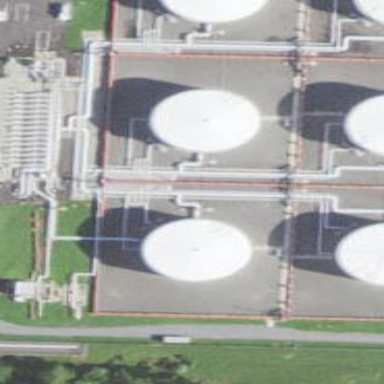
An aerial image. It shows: Industrial area designated for oil storage.